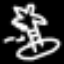
Label: palm tree